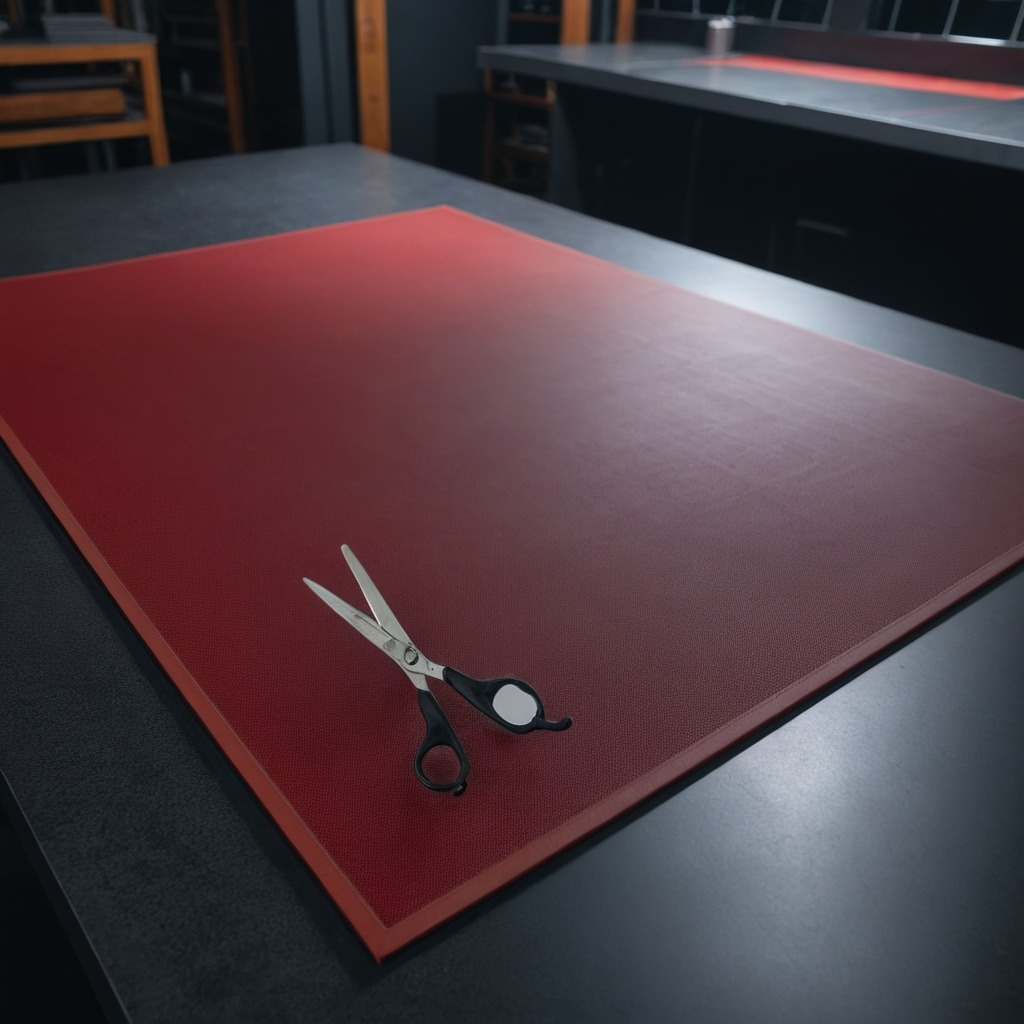
A scissor lies on a clean granite tabletop covered with a red rubber mat inside a workshop at night dim ambient light soft shadows worn but beneath the mat